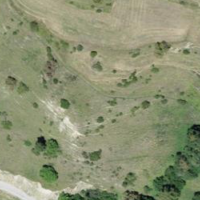
EUNIS habitat code: 26
Species observed at this site:
Laserpitium latifolium